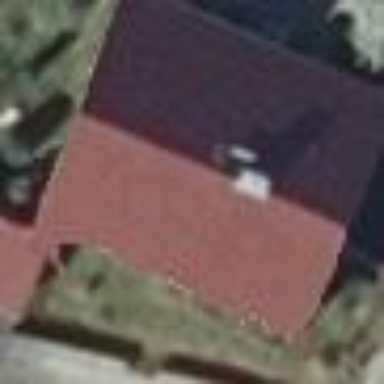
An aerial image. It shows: Residential building with gabled roof.